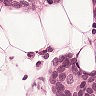
Metastatic tissue present: yes